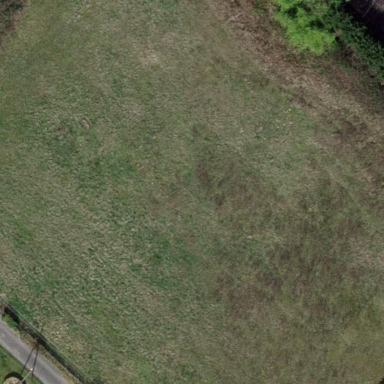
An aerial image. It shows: Area covered with grass.